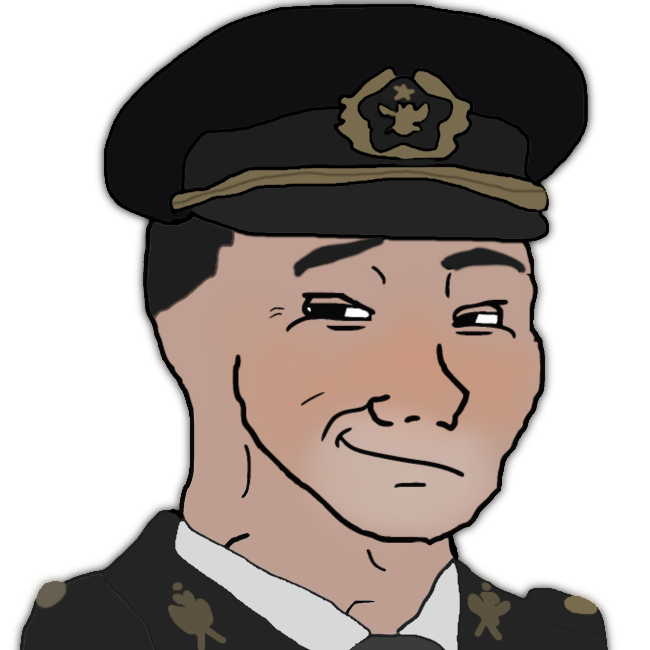
Label: 5_Smugjak